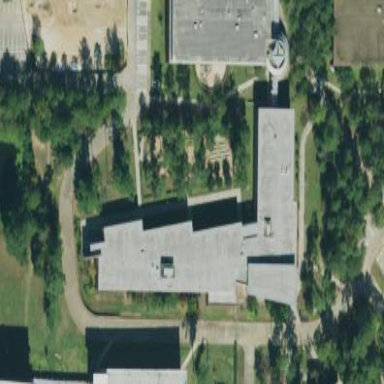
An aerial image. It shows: College building.